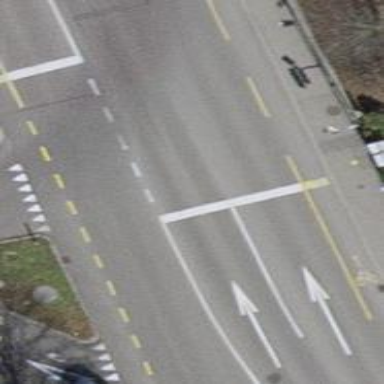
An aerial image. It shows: Road with traffic signals.